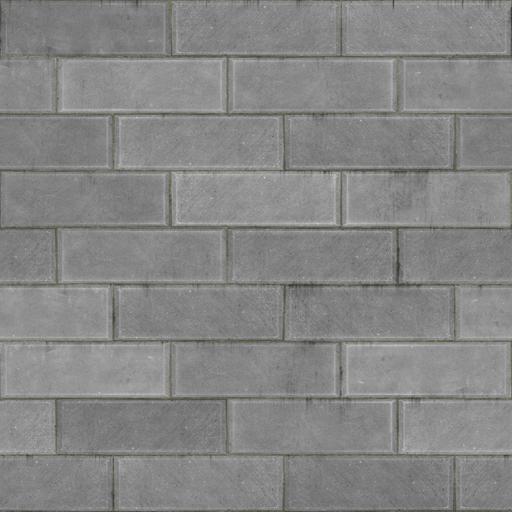
Tags: brick bricks stone wall